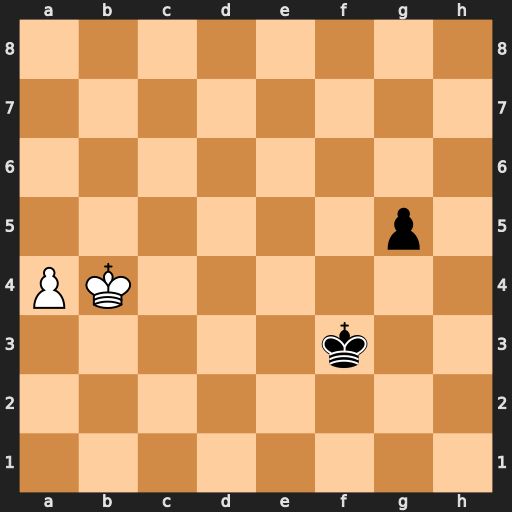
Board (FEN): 8/8/8/6p1/PK6/5k2/8/8
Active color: w
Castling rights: -
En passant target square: -
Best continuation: a5 g4 a6 Kf2 a7 g3 a8=Q